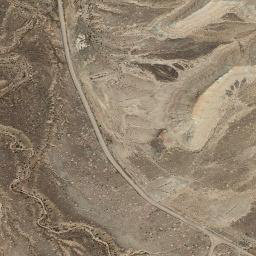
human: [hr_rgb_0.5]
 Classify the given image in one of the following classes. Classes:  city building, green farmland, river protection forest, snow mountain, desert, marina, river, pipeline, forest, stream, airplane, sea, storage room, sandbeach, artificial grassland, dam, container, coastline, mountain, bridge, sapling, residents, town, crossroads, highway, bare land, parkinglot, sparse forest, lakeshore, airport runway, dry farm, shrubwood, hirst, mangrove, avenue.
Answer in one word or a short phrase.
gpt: mountain